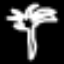
Label: palm tree